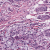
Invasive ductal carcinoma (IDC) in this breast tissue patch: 1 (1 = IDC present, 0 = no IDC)